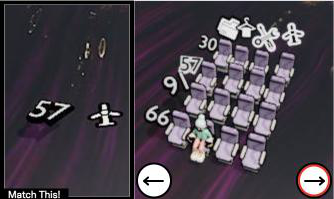
Task: seats
Answer: no